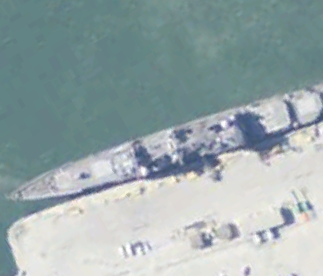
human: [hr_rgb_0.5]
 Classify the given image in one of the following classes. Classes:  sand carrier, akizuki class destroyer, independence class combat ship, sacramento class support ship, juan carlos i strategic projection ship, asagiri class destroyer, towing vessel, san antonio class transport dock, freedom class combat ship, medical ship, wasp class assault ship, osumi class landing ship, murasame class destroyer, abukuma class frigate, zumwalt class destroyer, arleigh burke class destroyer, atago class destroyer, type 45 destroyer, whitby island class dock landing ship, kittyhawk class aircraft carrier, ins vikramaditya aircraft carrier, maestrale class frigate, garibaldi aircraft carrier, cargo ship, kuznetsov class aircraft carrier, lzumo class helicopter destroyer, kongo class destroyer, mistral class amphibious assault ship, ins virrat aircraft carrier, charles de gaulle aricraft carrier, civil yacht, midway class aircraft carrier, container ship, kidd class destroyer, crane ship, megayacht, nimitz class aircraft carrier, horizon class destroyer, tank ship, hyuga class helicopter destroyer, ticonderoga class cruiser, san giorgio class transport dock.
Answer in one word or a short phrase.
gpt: Ticonderoga class cruiser